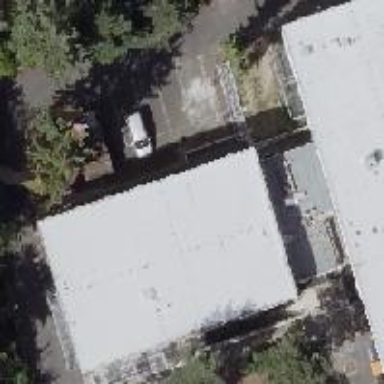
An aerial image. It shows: Kindergarten.